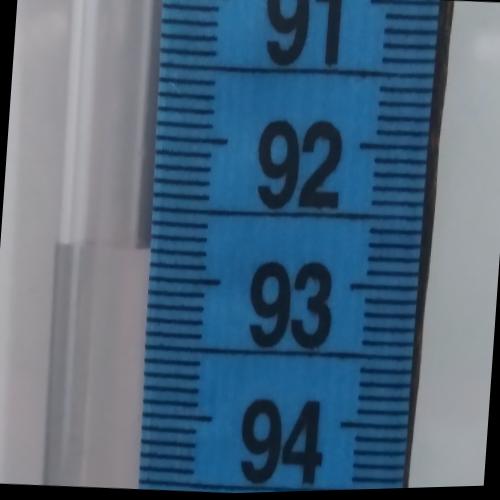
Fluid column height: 92.8 cm